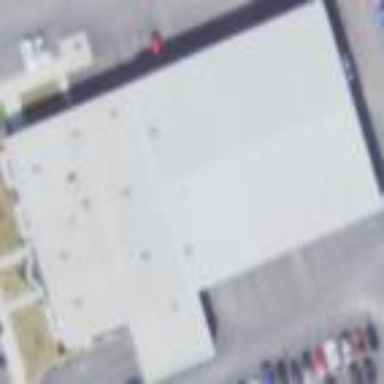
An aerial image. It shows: Retail building with car shop.